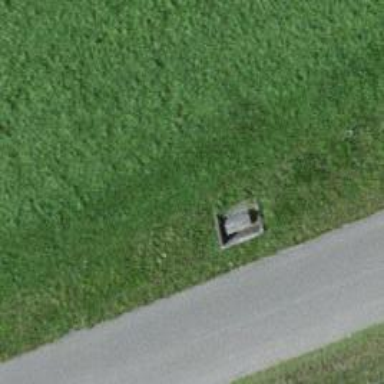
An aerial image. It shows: Street cabinet of man-made origin.